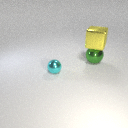
large yellow metal cube above large green metal sphere